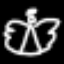
Label: angel